Question: I've installed 'django' using the 'pip' command ('pip install Django'), but i can't run it using the 'py' command, as it can't find the module.
I can only make it works using 'python' command.
Here is a summary of the screenshot I have atttached
'''
$ python --version
Python 3.6.1
$ py --version
Python 3.6.0
'''
It also looks like django works only with 3.6.1.
Is there any way to set both commands to run newest version of python?
Screenshot:

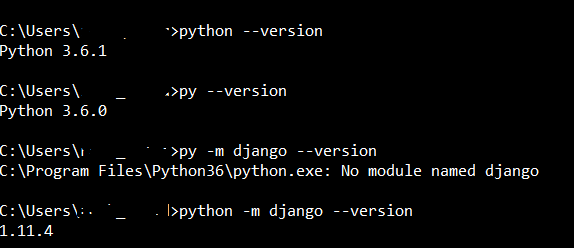
Answer: On windows, py is an executable stored in the C:\Windows folder. I honestly don't know what it contains, as I am used to where it is a symbolic link on linux, and my windows install shows the normal python executable as being a fraction of the size of py, despite my being quite sure that they point to the same installation. Regardless, you can fix your problem by deleting or renaming (python.bak, etc) the executable you don't want to keep using from the Windows folder, then copying the one you want in place and renaming it to the same name that you previously deleted or renamed. I can't imagine this is the official way to fix this problem, but this will work. Also, in the future, feel free to specify the version you are installing to with pip explicitly if you want to be sure of which installation you are using instead of just running whatever points to pip:
'''
py -m pip install packagename
python -m pip install packagename
'''
Running into problems with multiple python versions on the same system is quite common with Windows, so setting up a virtual environment may be beneficial. This is explained in the <URL>.